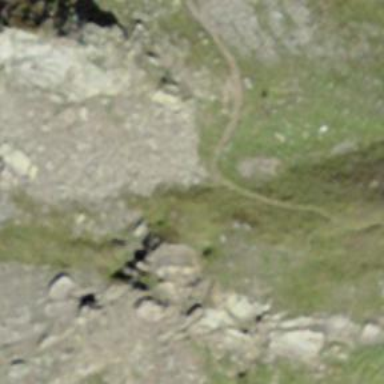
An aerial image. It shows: Path.